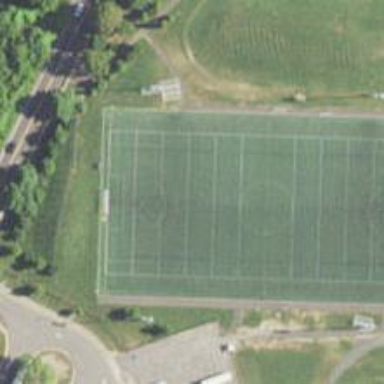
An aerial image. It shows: Soccer pitch for leisure land activities.